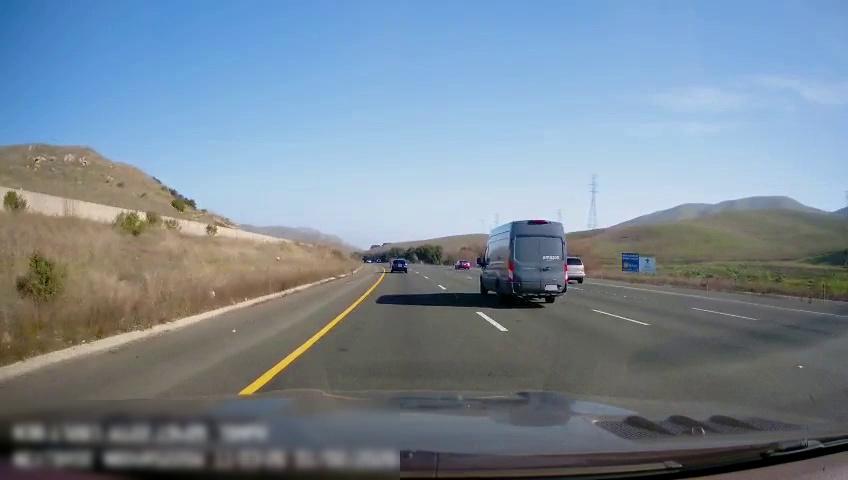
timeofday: Day
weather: Sunny
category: Drivable Space
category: Vehicles | Car
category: Vehicles | Car
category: Vehicles | Van
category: Vehicles | Car
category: Lanes | Alternate Lane
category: Lanes | Alternate Lane
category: Lanes | Alternate Lane
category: Lanes | Current Lane
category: Lanes | Alternate Lane